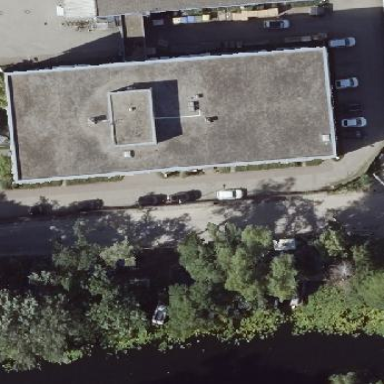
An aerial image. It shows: Office building.